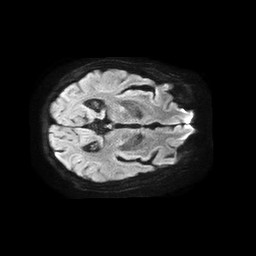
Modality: TRACE
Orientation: axial
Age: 73
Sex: female
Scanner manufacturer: philips
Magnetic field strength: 1.5 T
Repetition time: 4.6 s
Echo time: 0.09059 s